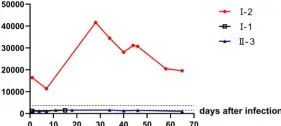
Dynamic trends in the lymphocyte subsets and cytokines in peripheral blood among patients within a household cluster with COVID-19 during 69 days of follow-up. Trends of. Lymphocyte subsets.
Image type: pathology (masson_trichrome)